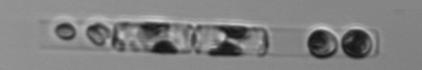
Label: Guinardia_delicatula_TAG_internal_parasite